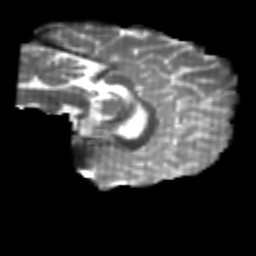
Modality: T2w
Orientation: sagittal
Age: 26
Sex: female
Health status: healthy
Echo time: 0.074 s